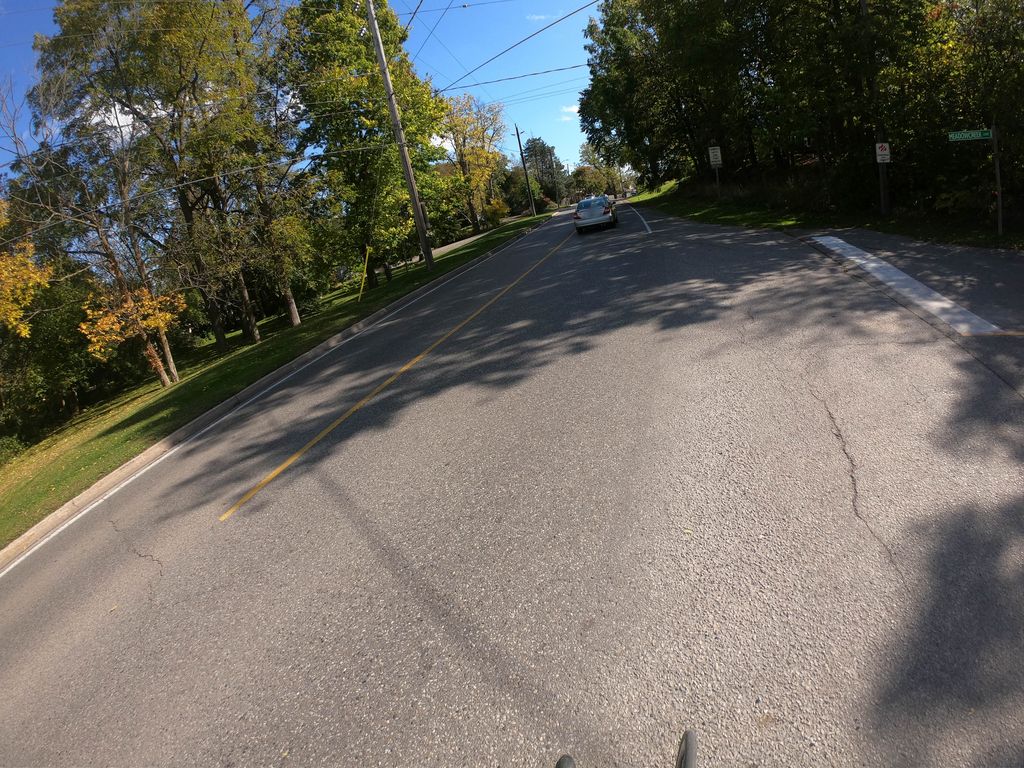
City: kitchener-waterloo